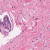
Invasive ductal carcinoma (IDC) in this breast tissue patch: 1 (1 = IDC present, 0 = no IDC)